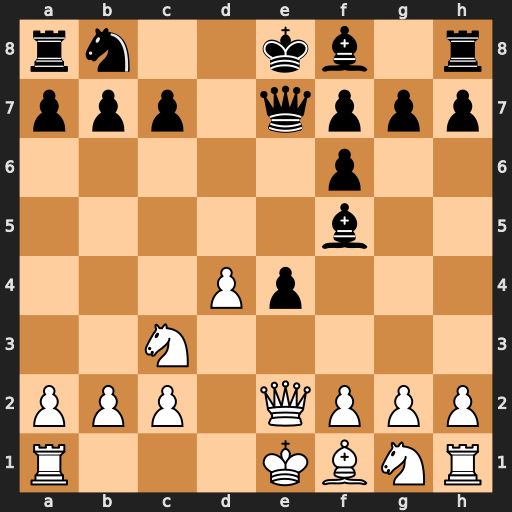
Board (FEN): rn2kb1r/ppp1qppp/5p2/5b2/3Pp3/2N5/PPP1QPPP/R3KBNR
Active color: w
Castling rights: KQkq
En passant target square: -
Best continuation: Qb5+ Bd7 Qxb7